Question: I have a question plotting with R: I have x-y-coordinates that are based on pixels (a 658px x 402px jpg picture). I want to plot the x-y-Coordinates WITH the picture (a map) as a background.
I tried this, but as it turns out there is something wrong; the points should be in the north sea (all of them)
'''
d <- read.csv("~/Dropbox/IMITATION3/d.csv", sep=";")
library(ggplot2)
library(jpeg)
library(grid)
ima <- readJPEG("~/Dropbox/IMITATION3/image.jpg")
ggplot(d, aes(IM02_cx, IM02_cy)) +
annotation_custom(rasterGrob(ima, width=unit(1,"npc"), height=unit(1,"npc")),
-Inf, Inf, -Inf, Inf) +
stat_bin2d(bins = 55) +
scale_x_continuous(expand=c(0,0)) +
scale_y_reverse(expand=c(0,0))
'''
Here is the image:

CSV:
'''
CASE;IM02_cx;IM02_cy
412;191;75
127;222;74
459;220;73
80;138;72
86;225;72
458;156;71
71;86;69
289;219;69
291;219;68
77;221;68
338;199;67
495;200;67
371;138;66
197;227;66
64;134;65
105;170;65
124;196;65
237;171;64
350;213;64
63;92;63
305;106;63
286;139;63
99;199;63
353;201;63
362;198;62
452;168;60
479;204;60
65;209;60
330;214;60
132;101;59
162;184;59
93;182;58
249;209;58
49;117;57
106;172;57
83;150;56
282;168;56
234;190;56
492;165;55
40;181;55
448;195;55
262;184;54
199;165;53
47;92;52
109;143;52
107;147;52
97;208;51
467;145;50
98;169;50
451;169;49
480;117;48
414;96;47
424;122;47
466;143;47
514;170;47
465;133;45
176;172;45
69;183;45
417;109;44
220;140;44
160;96;43
172;128;43
48;132;43
344;156;43
490;163;43
396;182;43
374;163;41
327;172;41
128;173;41
408;82;40
53;147;40
409;158;40
225;71;38
402;70;37
469;149;34
284;99;32
455;163;32
149;174;21
'''
PS: I don't know why but I had to reverse my y-scale to get the points (basiclly) at the right angle...-
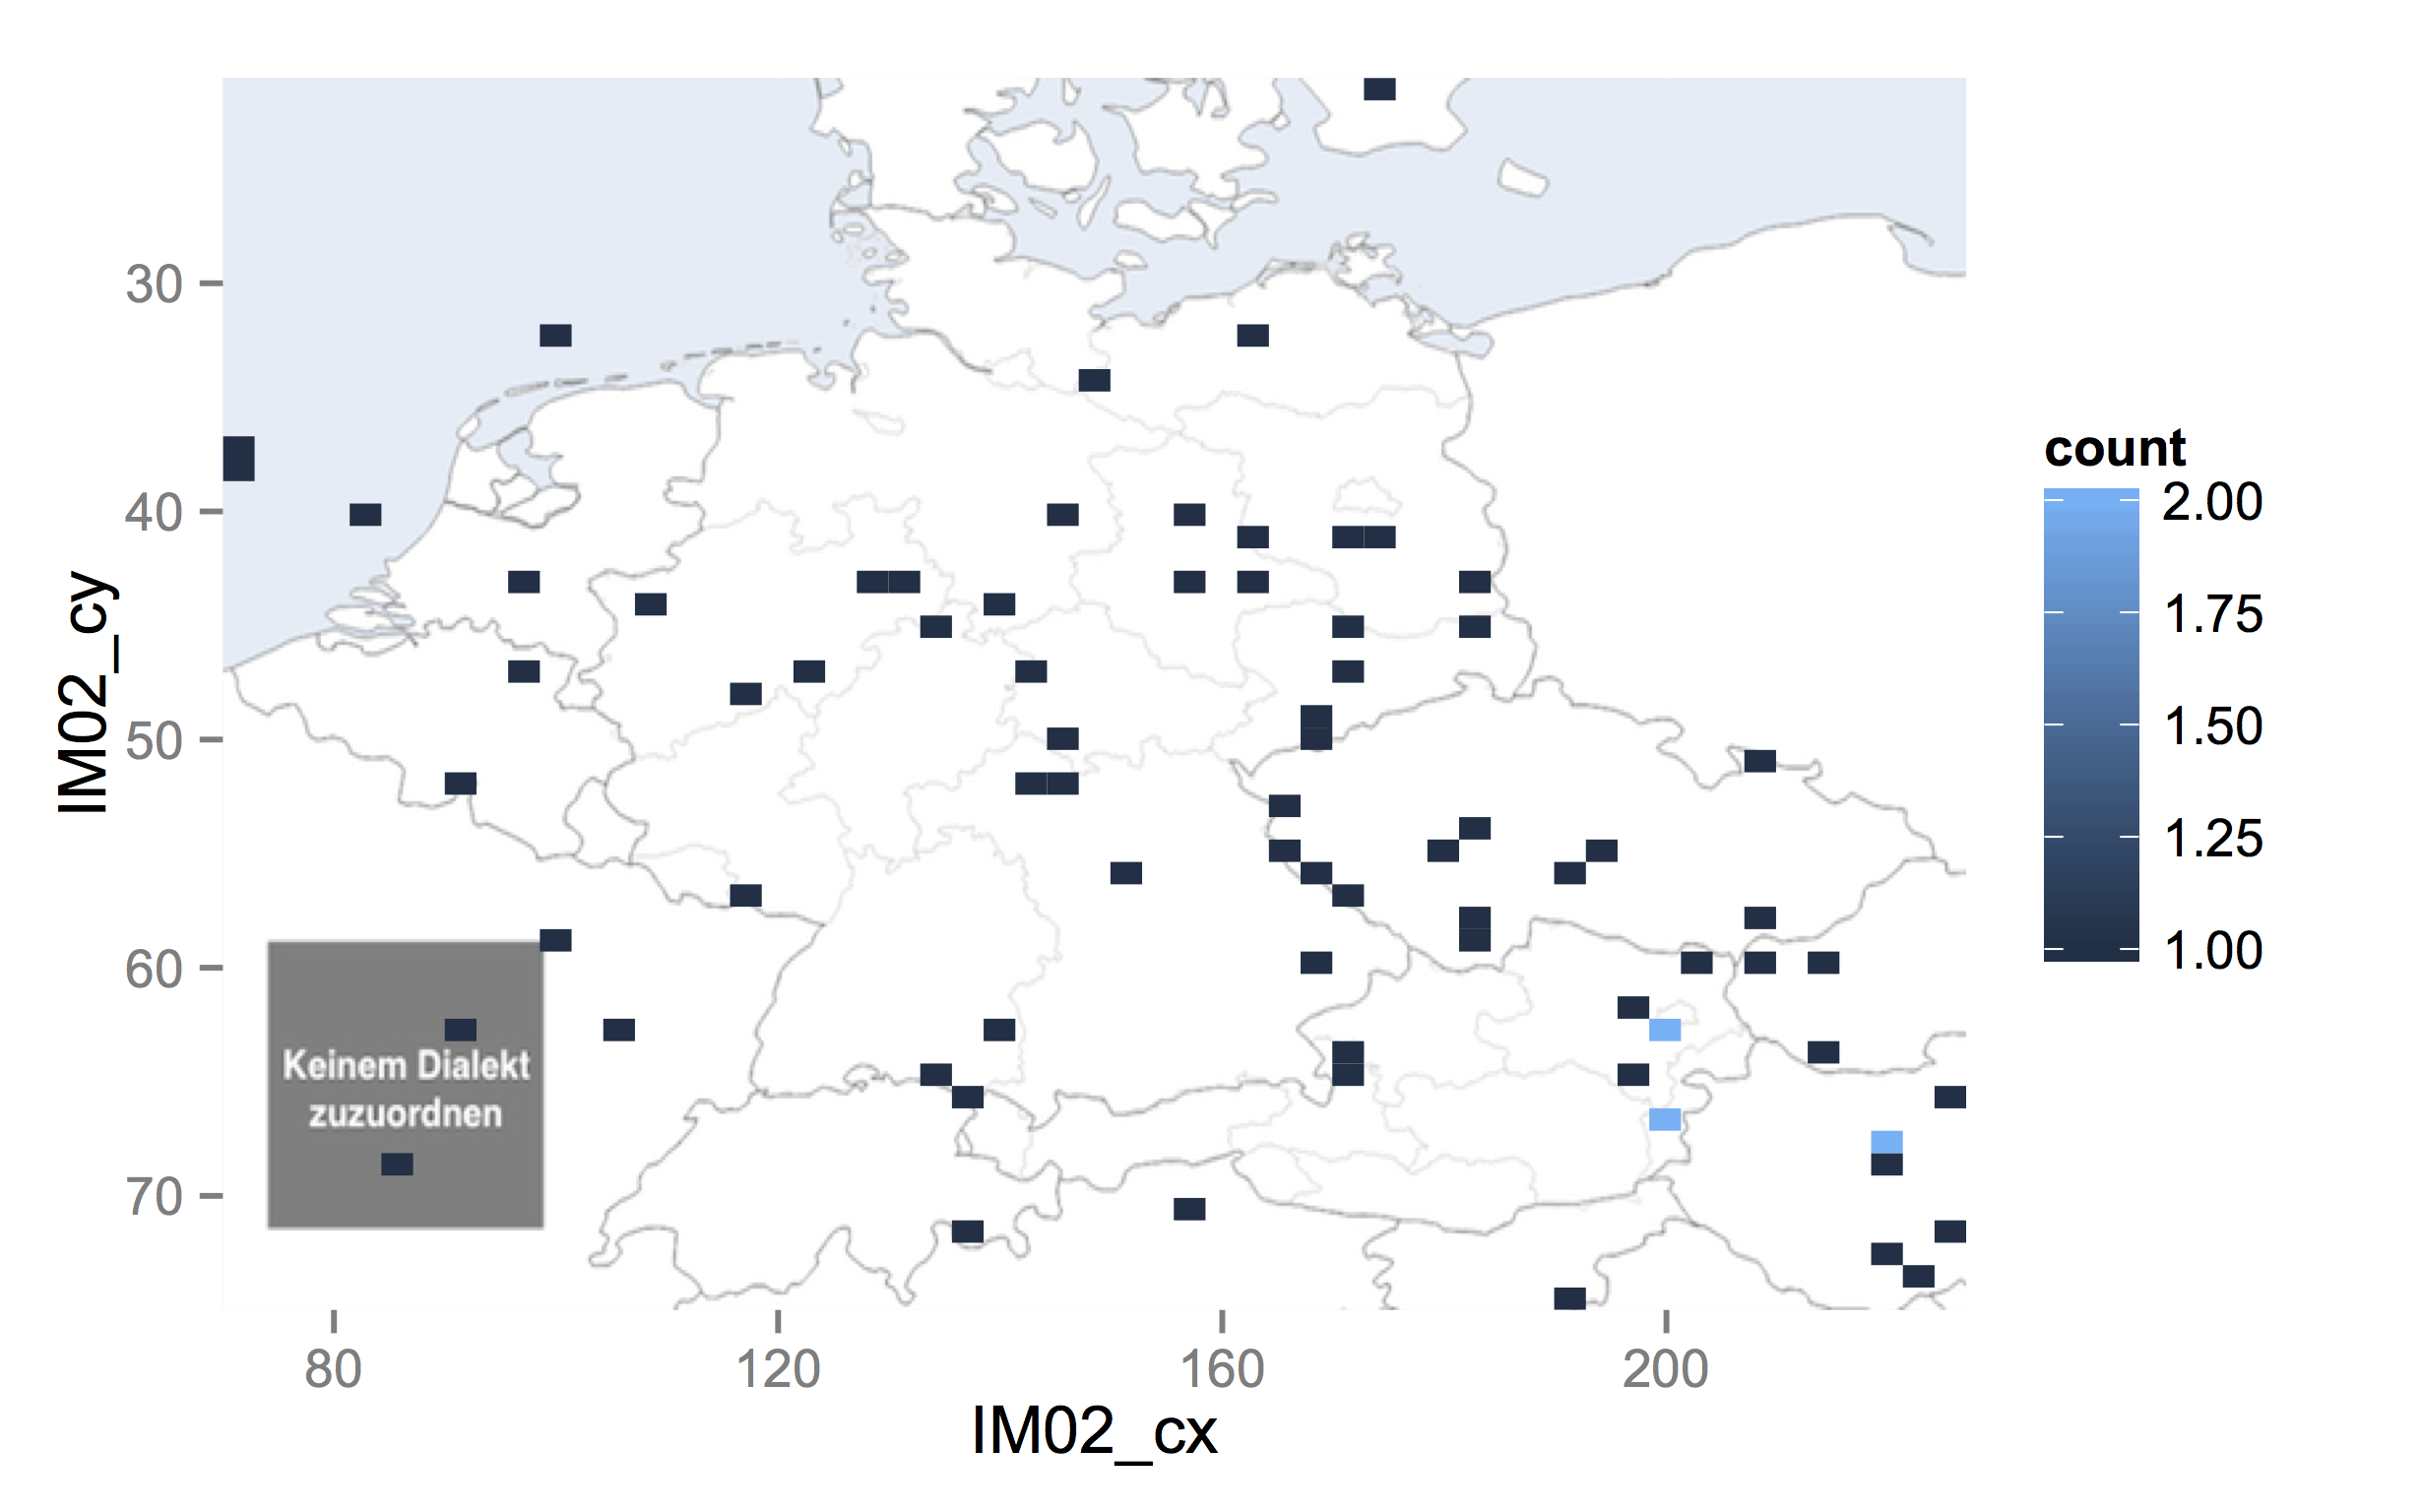
Answer: As an alternative, you could also add '+ xlim(c(0, ncol(ima)))' and '+ ylim(nrow(ima), 0)' to your existing plot.